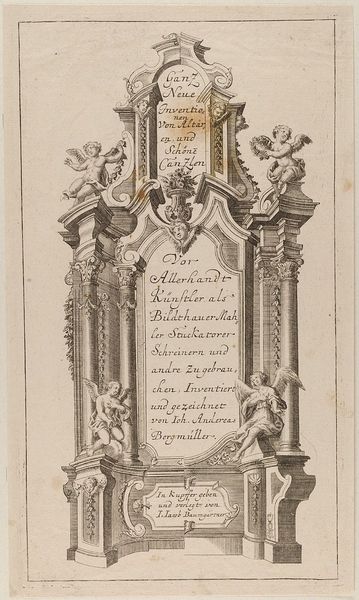
Titel: Titelblatt der Folge 'Ganz Neue Inventionen Von Altären und schönen Canzlen Vor Allerhandt Künstler als Bildthauer Mahler Stuckatorer Schreinern und andre Zu gebrauchen'
Künstler: Johann Andreas Bergmüller
Standort: Hamburg
Institution: Museum für Kunst und Gewerbe Hamburg
Schlagwörter: säulen, barock, engel, schrift, papier, grafik, graphik, fotografie, photographie, druckgraphik, druckgrafik, stich, text, kunst, altar, kapitelle, kapitell, girlanden, sims, schreiner, putten, kupferstich, amoretten, bildhauer, kirchenausstattung, reproduktionen, barockzeit, barockzeitalter, blumengewinde, druckerzeugnisse, ornamentstich, vorlageblätter